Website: macys
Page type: account-selection
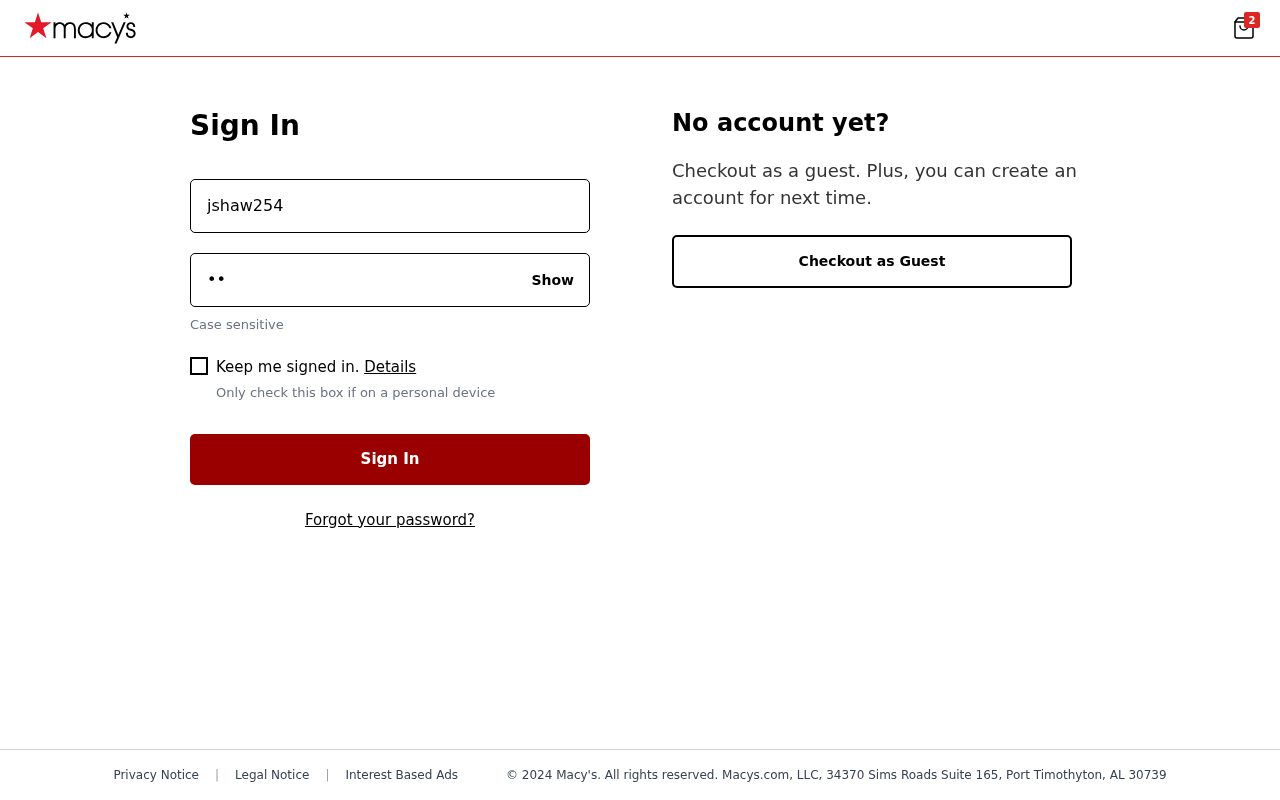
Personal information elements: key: PII_LOGIN_USERNAME
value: jshaw254
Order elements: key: ORDER_NUM_ITEMS
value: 2